Question: I have a custom Dashboard page (Dashboard.aspx) that I made - it is not located inside the list, rather inside Pages folder.
I created this Dashboard to replace SharePoint's default "AllItems.aspx".
However, I could not replicate the onClick event of "Delete Item" from the SharePoint default list view.

P.S.: My custom page already has the ID and List Name. I appreciate your responses!
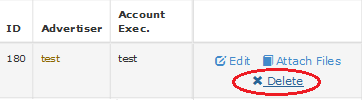
Answer: I figured it out!
I have a JS library called "SPAPI_Lists", which is from SharePoint Services, I believe.
It provides a function called 'quickDeleteListItem(listName, listItemId)'.
Code looks like this:
'''
var urlThatContainsList = 'http://www.samplesite.com/sample';
var listName = 'Sample List';
var listItemId = 3;
new SPAPI_Lists(urlThatContainsList).quickDeleteListItem(listName, listItemId);
'''